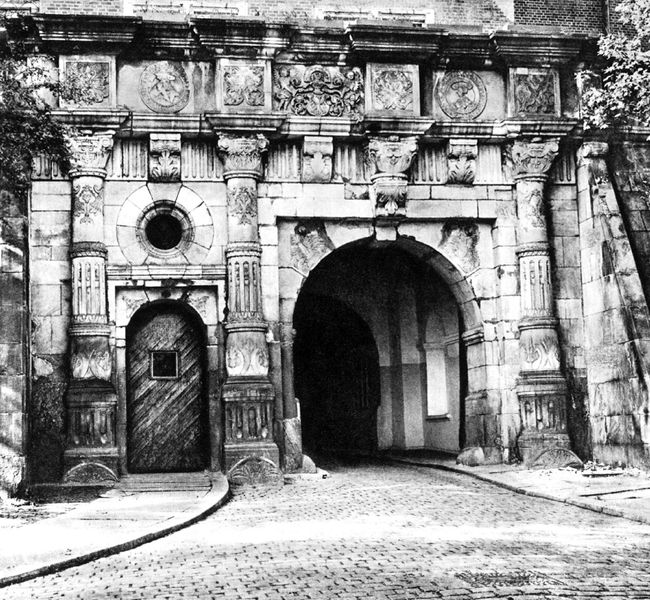
Titel: Schlosstor
Künstler: Georg von Amberg
Standort: Liegnitz (Legnica), Schloss (EU - PL)
Schlagwörter: baum, blätter, weiß, fenster, grau, holz, schmuck, schwarz, skizze, straße, säule, säulen, tür, gebäude, haus, weg, ornament, alt, stein, brüstung, rund, relief, bogen, pflaster, mauer, pilaster, tor, foto, eingang, kopfstein, burg, torbogen, schwarz-weiß, kopfsteinpflaster, für, arkaden, rom, kapitell, portal, wappen, stadttor, sims, rosette, einfahrt, tempel, aquädukt, basis, fot, tunnel, römisch, holztür, stützpfeiler, quaderung, akaden, tüt, verwittert, architehtur, renaissancee